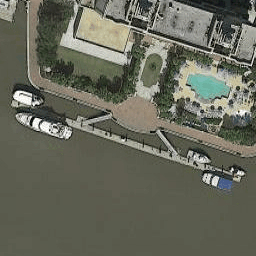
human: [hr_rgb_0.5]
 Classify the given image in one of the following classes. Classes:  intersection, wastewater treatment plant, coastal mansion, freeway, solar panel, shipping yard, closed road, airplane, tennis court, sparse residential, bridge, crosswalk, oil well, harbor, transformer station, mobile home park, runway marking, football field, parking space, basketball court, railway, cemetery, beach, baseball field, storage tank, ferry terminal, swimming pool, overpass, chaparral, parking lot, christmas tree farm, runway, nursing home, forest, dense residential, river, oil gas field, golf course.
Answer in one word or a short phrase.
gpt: ferry terminal